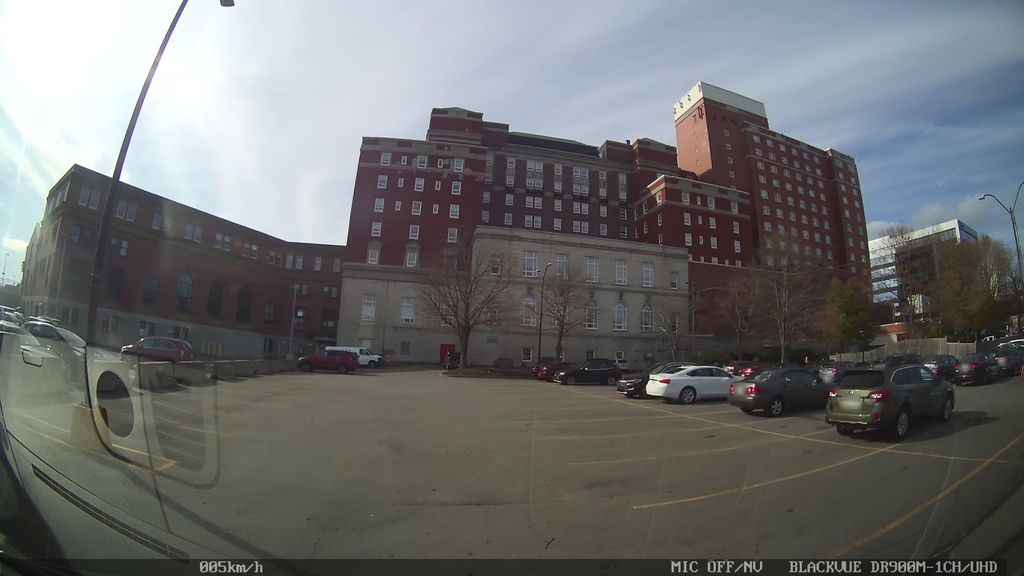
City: halifax